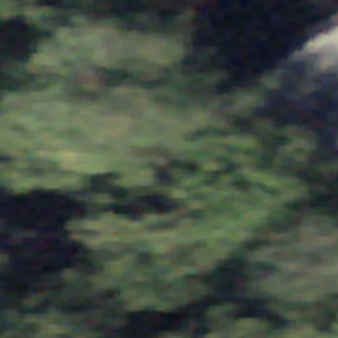
Label: other